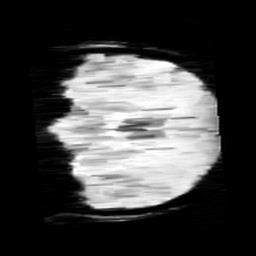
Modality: minIP
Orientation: coronal
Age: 13
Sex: female
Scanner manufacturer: siemens
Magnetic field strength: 3 T
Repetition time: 0.027 s
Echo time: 0.02 s